Aerial crown-view tile of a tropical tree (Barro Colorado Island, Panama), acquired 20241014:
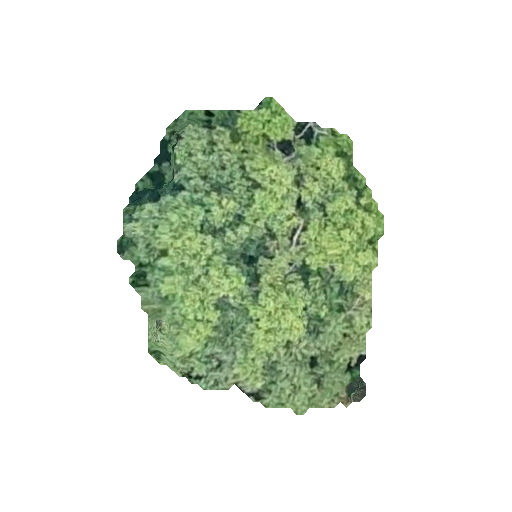
Species: Aiouea montana
GBIF accepted scientific name: Aiouea montana
Crown area: 96.357 m²